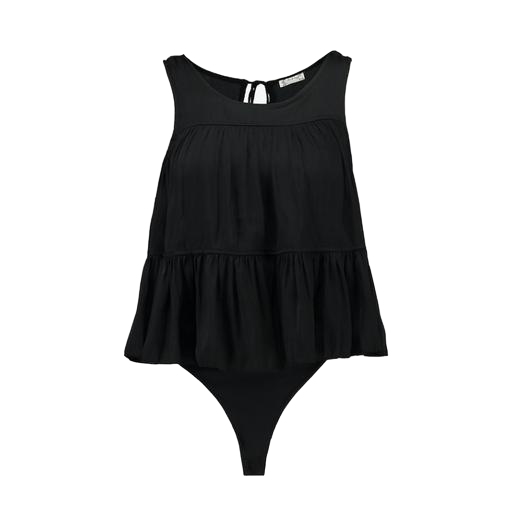
black sleeveless high-low top only macy, black jeannie tank top, black mira cape-effect bodysuit, white background